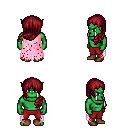
a pixel art fantasy rpg character, male body template, orc, green skin, pink tattered cape, red pants, brunette left-swept hairstyle, brown shoes, four views (front, back, left, right), 2x2 character sprite sheet, small pixel art, hard edges, no anti-aliasing